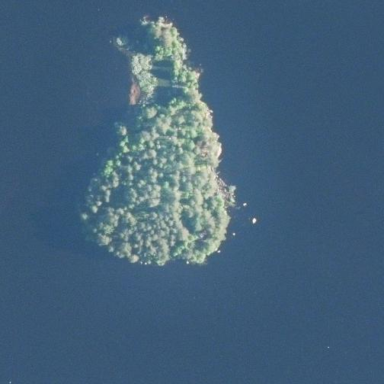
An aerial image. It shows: Islet.